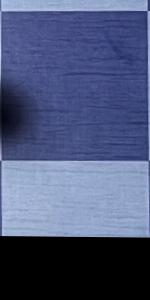
Label: Empty